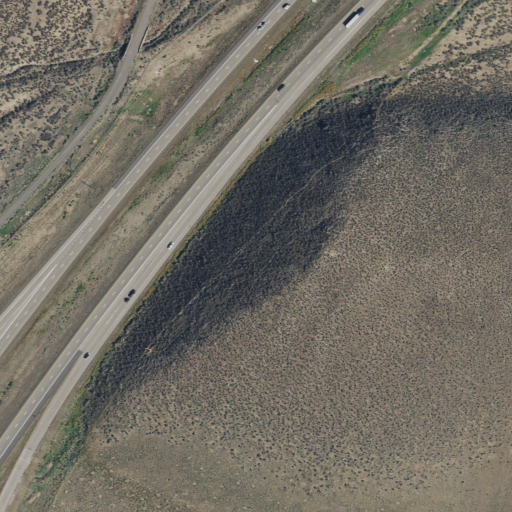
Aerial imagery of cliff(s) in Utah named Muley Point containing shrub, medium intensity development, high intensity development, low intensity development, and open development